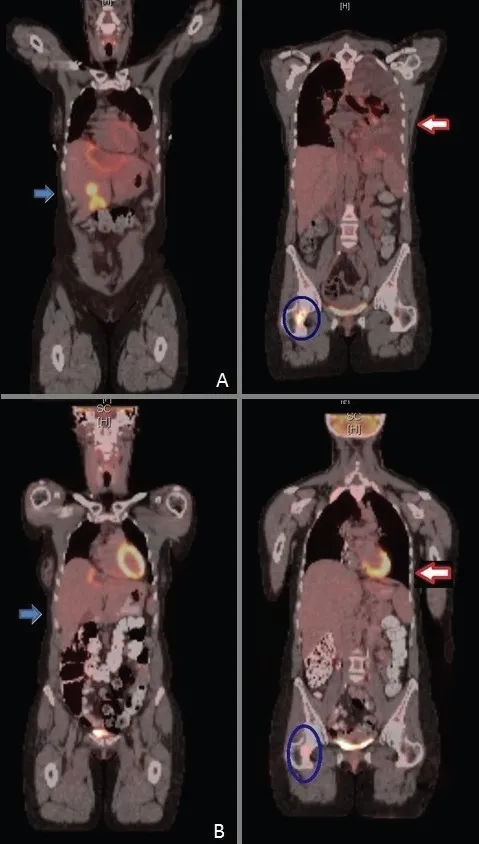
PET scan before (upper panel A) and two months after dabrafenib and trametinib combination (lower panel B), showing improvement in liver metastasis (blue arrow), resolution of malignant left pleural effusion and lung nodules (red arrow) and improvement of bone metastasis (blue circle).
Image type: radiology (pet)